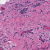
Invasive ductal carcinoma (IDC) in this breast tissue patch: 1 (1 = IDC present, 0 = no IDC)